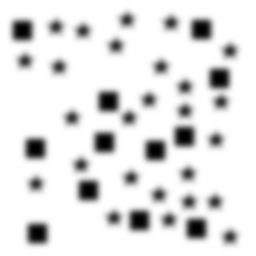
Squares: 12
Triangles: 0
Stars: 26
Total shapes: 38